Question: [two tables-ta and tb with respective columns ]
I was asked to put a LEFT JOIN on item id and explain what would be the possible output. I wrote a pseudocode like this-
'''
SELECT
table a.ITEM ID,
table a.ITEM NAME,
table b.ITEM ID,
table b.ITEM NAME
from
table a
LEFT JOIN table b ON table a.ITEM ID = table b.ITEM ID;
'''
I told them the output would look like this, which they told is not the right answer.
'''
ITEM ID ITEM NAME ITEM ID ITEM NAME
-1 X -1 P
-1 Y -1 Q
-1 Z -1 R
-1 W
'''
Can anyone explain what would be the correct answer along with logic?
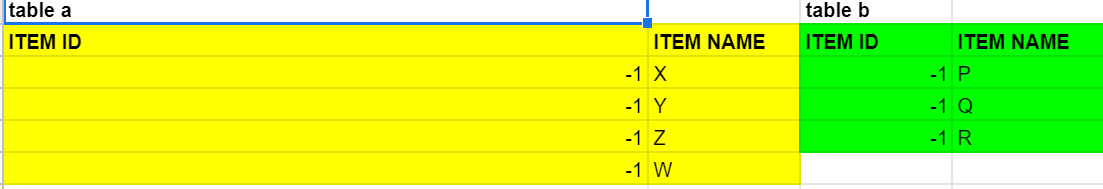
Answer: if the data in the screenshot was the data they gave you , all item ids are -1
which means no matter if you do inner join or outer join , its gonna be a cross join meaning you will have all combination of table1 with table 2 which will be 12 rows